Interaction volume radius: 5 \u00c5
Interaction volume height: 15 \u00c5
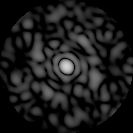
Disorder parameter: 0.7865